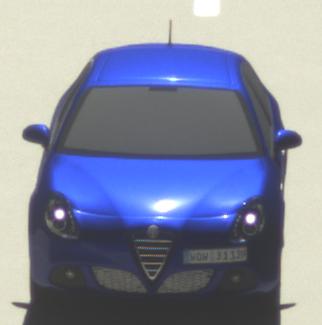
Make: Alfa Romeo
Model: Giulietta 1.4 TB 16V
Detailed model: Giulietta (940)
Model produced from: 2010/05
Model produced until: 2013/03
Doors: 5
Color: blue
Road condition: dry road
Daytime: midday
Contrast: high contrast